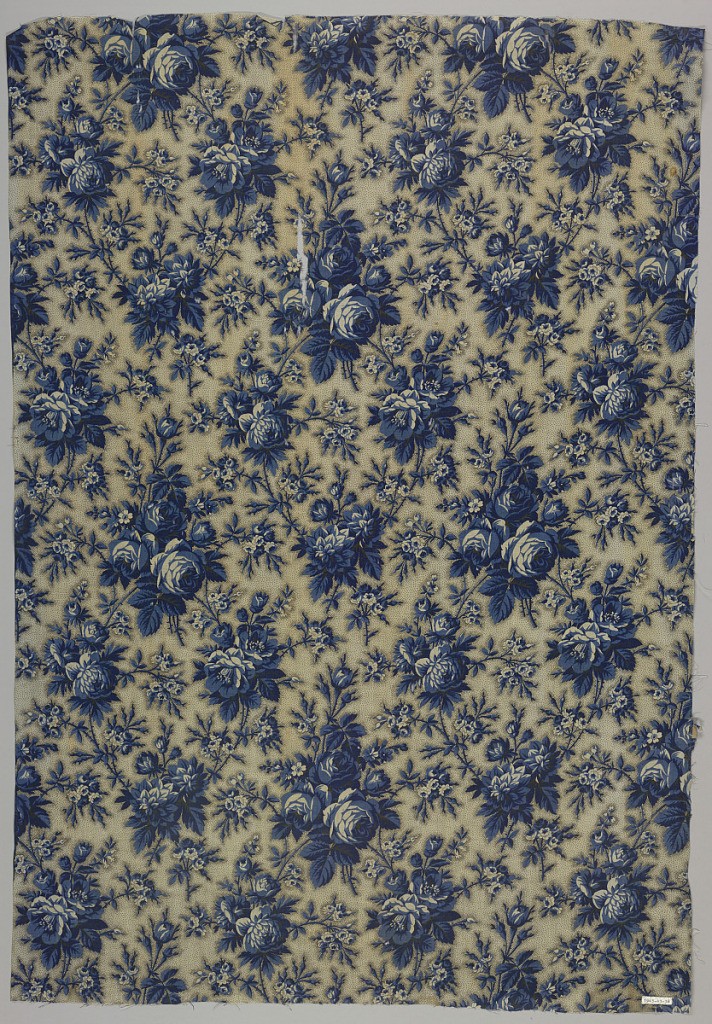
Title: Textile
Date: ca. 1860
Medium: cotton Technique: printed by engraved roller on plain weave
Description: Allover repeat of large scale flowers in blue and background of blue picotage dots. One selvage present.